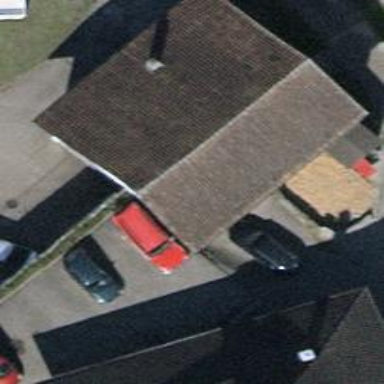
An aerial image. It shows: Car shop.